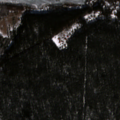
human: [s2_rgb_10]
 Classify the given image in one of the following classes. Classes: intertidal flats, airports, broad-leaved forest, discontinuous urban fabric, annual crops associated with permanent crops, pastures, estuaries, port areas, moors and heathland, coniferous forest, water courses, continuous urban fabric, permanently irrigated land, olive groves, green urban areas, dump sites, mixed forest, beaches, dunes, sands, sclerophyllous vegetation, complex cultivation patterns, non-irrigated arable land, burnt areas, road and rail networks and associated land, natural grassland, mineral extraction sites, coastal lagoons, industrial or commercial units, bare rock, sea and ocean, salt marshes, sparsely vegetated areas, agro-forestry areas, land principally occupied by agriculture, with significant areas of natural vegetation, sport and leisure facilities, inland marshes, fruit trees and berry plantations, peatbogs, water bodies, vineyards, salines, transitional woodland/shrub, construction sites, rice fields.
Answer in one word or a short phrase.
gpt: discontinuous urban fabric, complex cultivation patterns, coniferous forest, water bodies